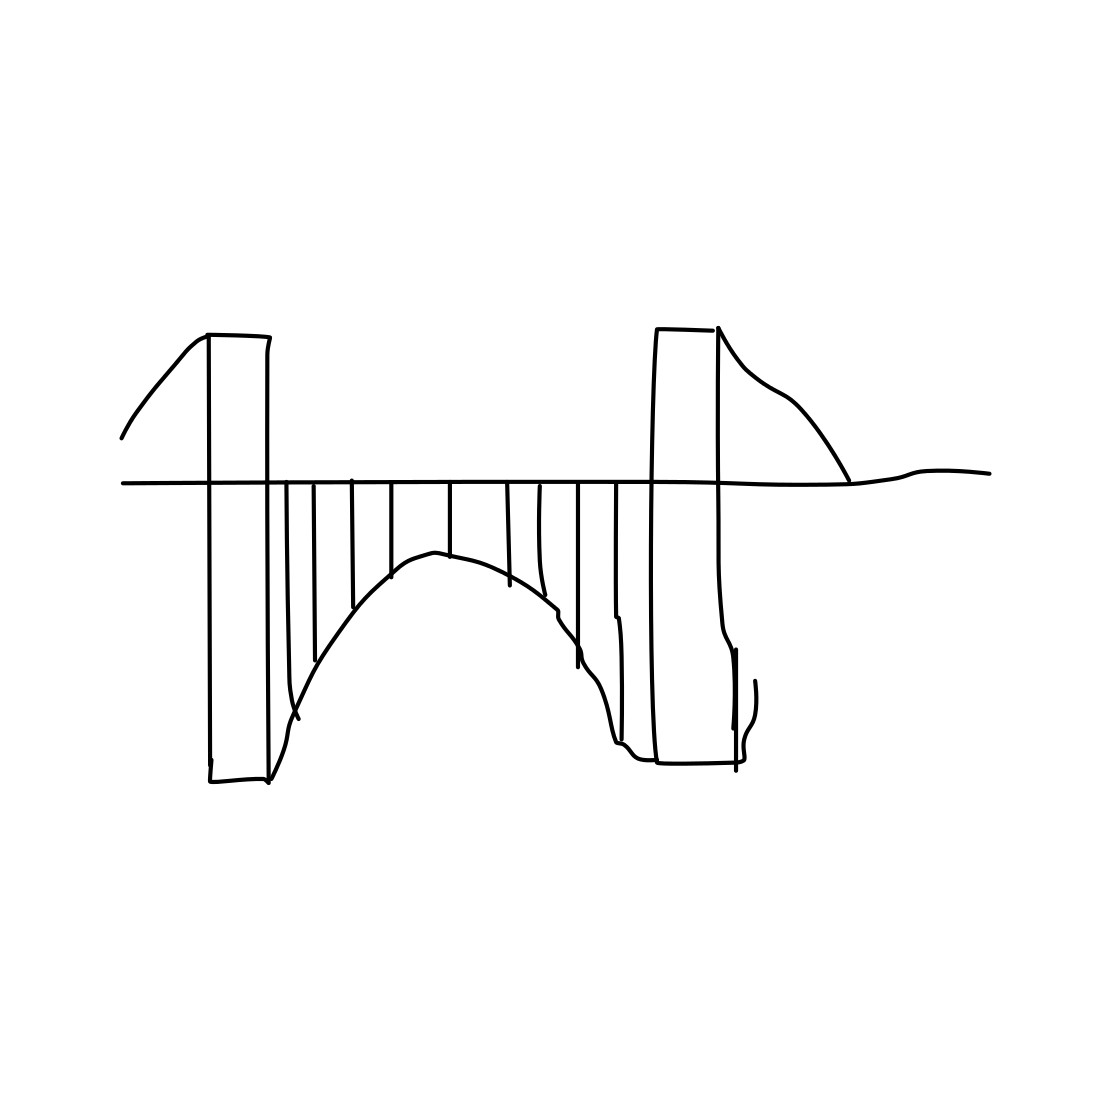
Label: bridge